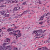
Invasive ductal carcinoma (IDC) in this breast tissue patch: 1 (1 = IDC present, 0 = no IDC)